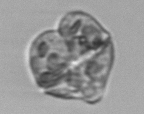
Label: Karenia